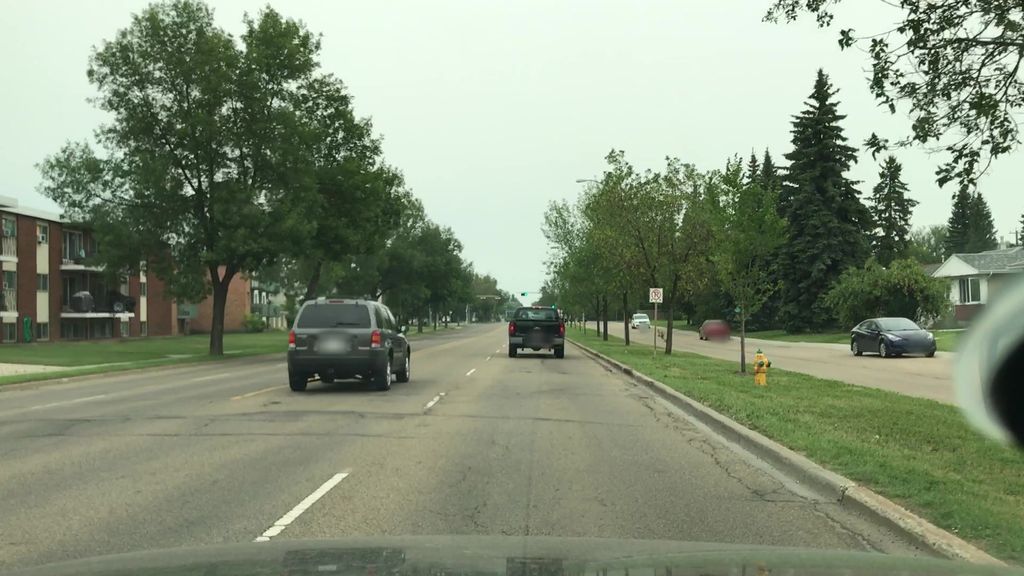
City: edmonton